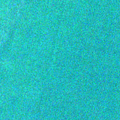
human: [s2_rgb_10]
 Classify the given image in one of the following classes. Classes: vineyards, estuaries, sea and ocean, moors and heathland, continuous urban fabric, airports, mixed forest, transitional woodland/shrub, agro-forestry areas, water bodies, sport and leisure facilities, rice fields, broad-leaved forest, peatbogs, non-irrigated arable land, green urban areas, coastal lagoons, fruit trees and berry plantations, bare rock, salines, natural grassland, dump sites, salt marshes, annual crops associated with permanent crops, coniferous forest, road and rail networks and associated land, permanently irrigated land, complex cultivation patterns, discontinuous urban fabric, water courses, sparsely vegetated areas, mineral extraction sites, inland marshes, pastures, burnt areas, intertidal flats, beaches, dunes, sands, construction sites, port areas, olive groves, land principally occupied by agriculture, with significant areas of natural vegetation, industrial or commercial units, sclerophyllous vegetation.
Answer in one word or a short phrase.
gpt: sea and ocean